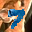
Label: 7